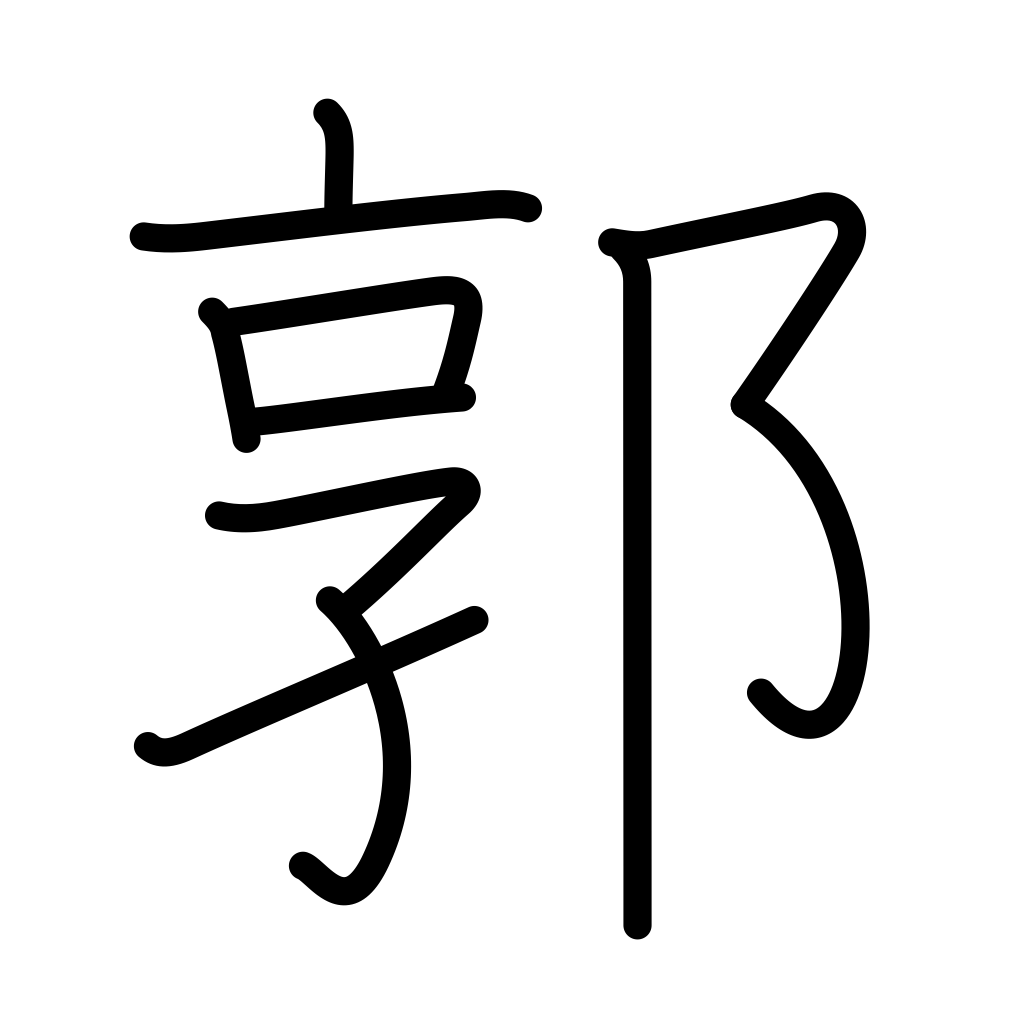
Meaning: enclosure, quarters, fortification, red-light district